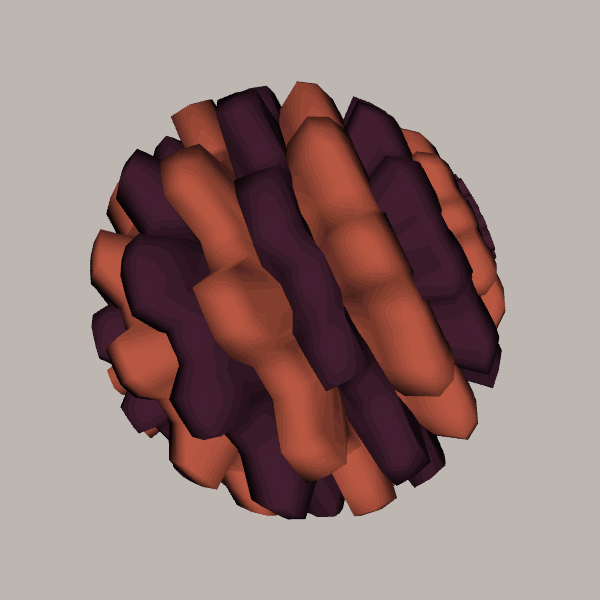
Background: light